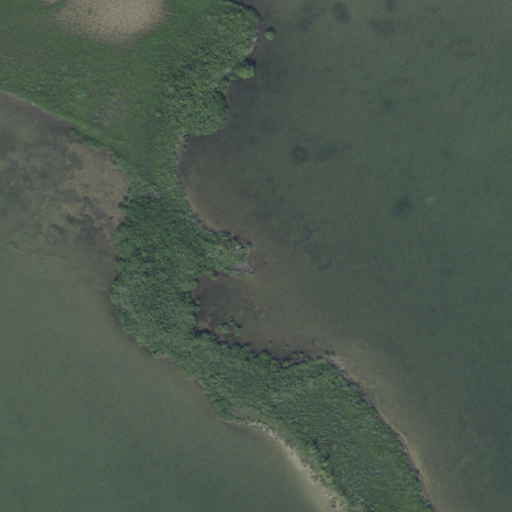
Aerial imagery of cape in Florida named Narrow Point containing open water, herbaceous wetlands, and woody wetlands